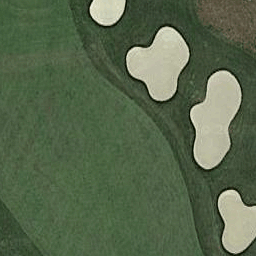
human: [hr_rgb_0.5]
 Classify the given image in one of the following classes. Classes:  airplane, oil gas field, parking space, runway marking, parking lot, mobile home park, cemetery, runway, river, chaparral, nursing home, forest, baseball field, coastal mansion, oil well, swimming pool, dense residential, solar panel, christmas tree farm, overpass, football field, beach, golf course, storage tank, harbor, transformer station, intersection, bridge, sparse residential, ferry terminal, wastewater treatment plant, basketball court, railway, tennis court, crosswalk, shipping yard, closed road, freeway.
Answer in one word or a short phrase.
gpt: golf course